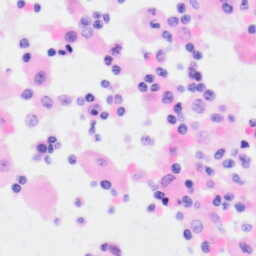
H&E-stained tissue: Kidney